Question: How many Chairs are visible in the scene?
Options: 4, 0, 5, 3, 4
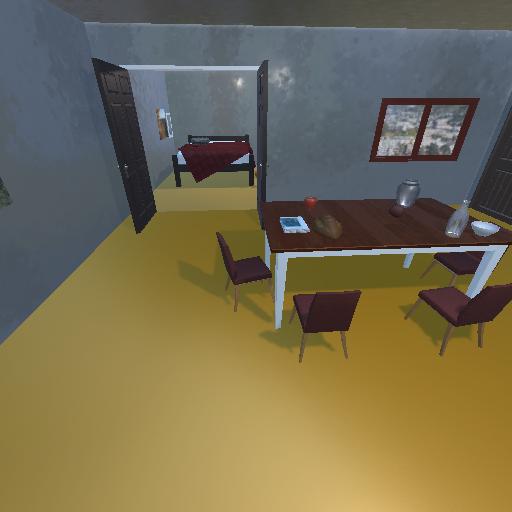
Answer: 4